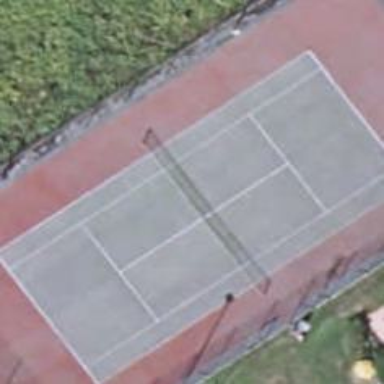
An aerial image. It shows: Tennis court on pitch designated for leisure land.